Current action and preconditions to check: trajectory_clear

Your task: For each precondition in the list above, predict whether it will hold at this action.

Consider the current scene as observed from the mobile robot's camera, and analyze the predicted future states of all dynamic agents (e.g., people, animals, vehicles, or any moving entities) within the NEXT SECOND.

IMPORTANT: Only answer "very likely" if you are absolutely certain—based on strong, clear evidence—that a dynamic agent will violate the precondition in the predicted future state. Do NOT answer "very likely" for unlikely, ambiguous, or low-probability risks.

Ask yourself for each precondition: Is there a high probability, with clear and convincing evidence, that the predicted future states of any dynamic agent will interfere with the predicted future state of the currently executing action within the NEXT SECOND, causing that precondition to fail?

Assess the risk level based on these predictions. Use "likely" or "very likely" if motions create a clear risk of interference.

Use "neutral" or "improbable" if agents are nearby but their predicted paths are clearly diverging or non-conflicting.

Failure Risk Categories: "very improbable", "improbable", "neutral", "likely", "very likely"

Answer Format: Output ONLY the probability_of_failure value from these categories: "very improbable", "improbable", "neutral", "likely", "very likely"

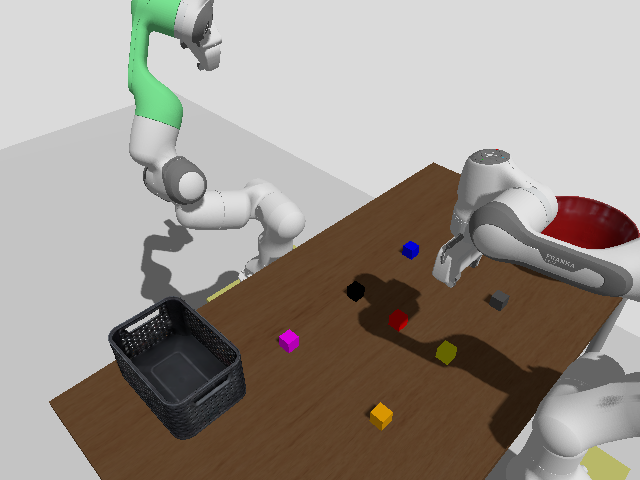

Answer: very improbable